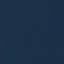
Land use / land cover: SeaLake